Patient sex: F
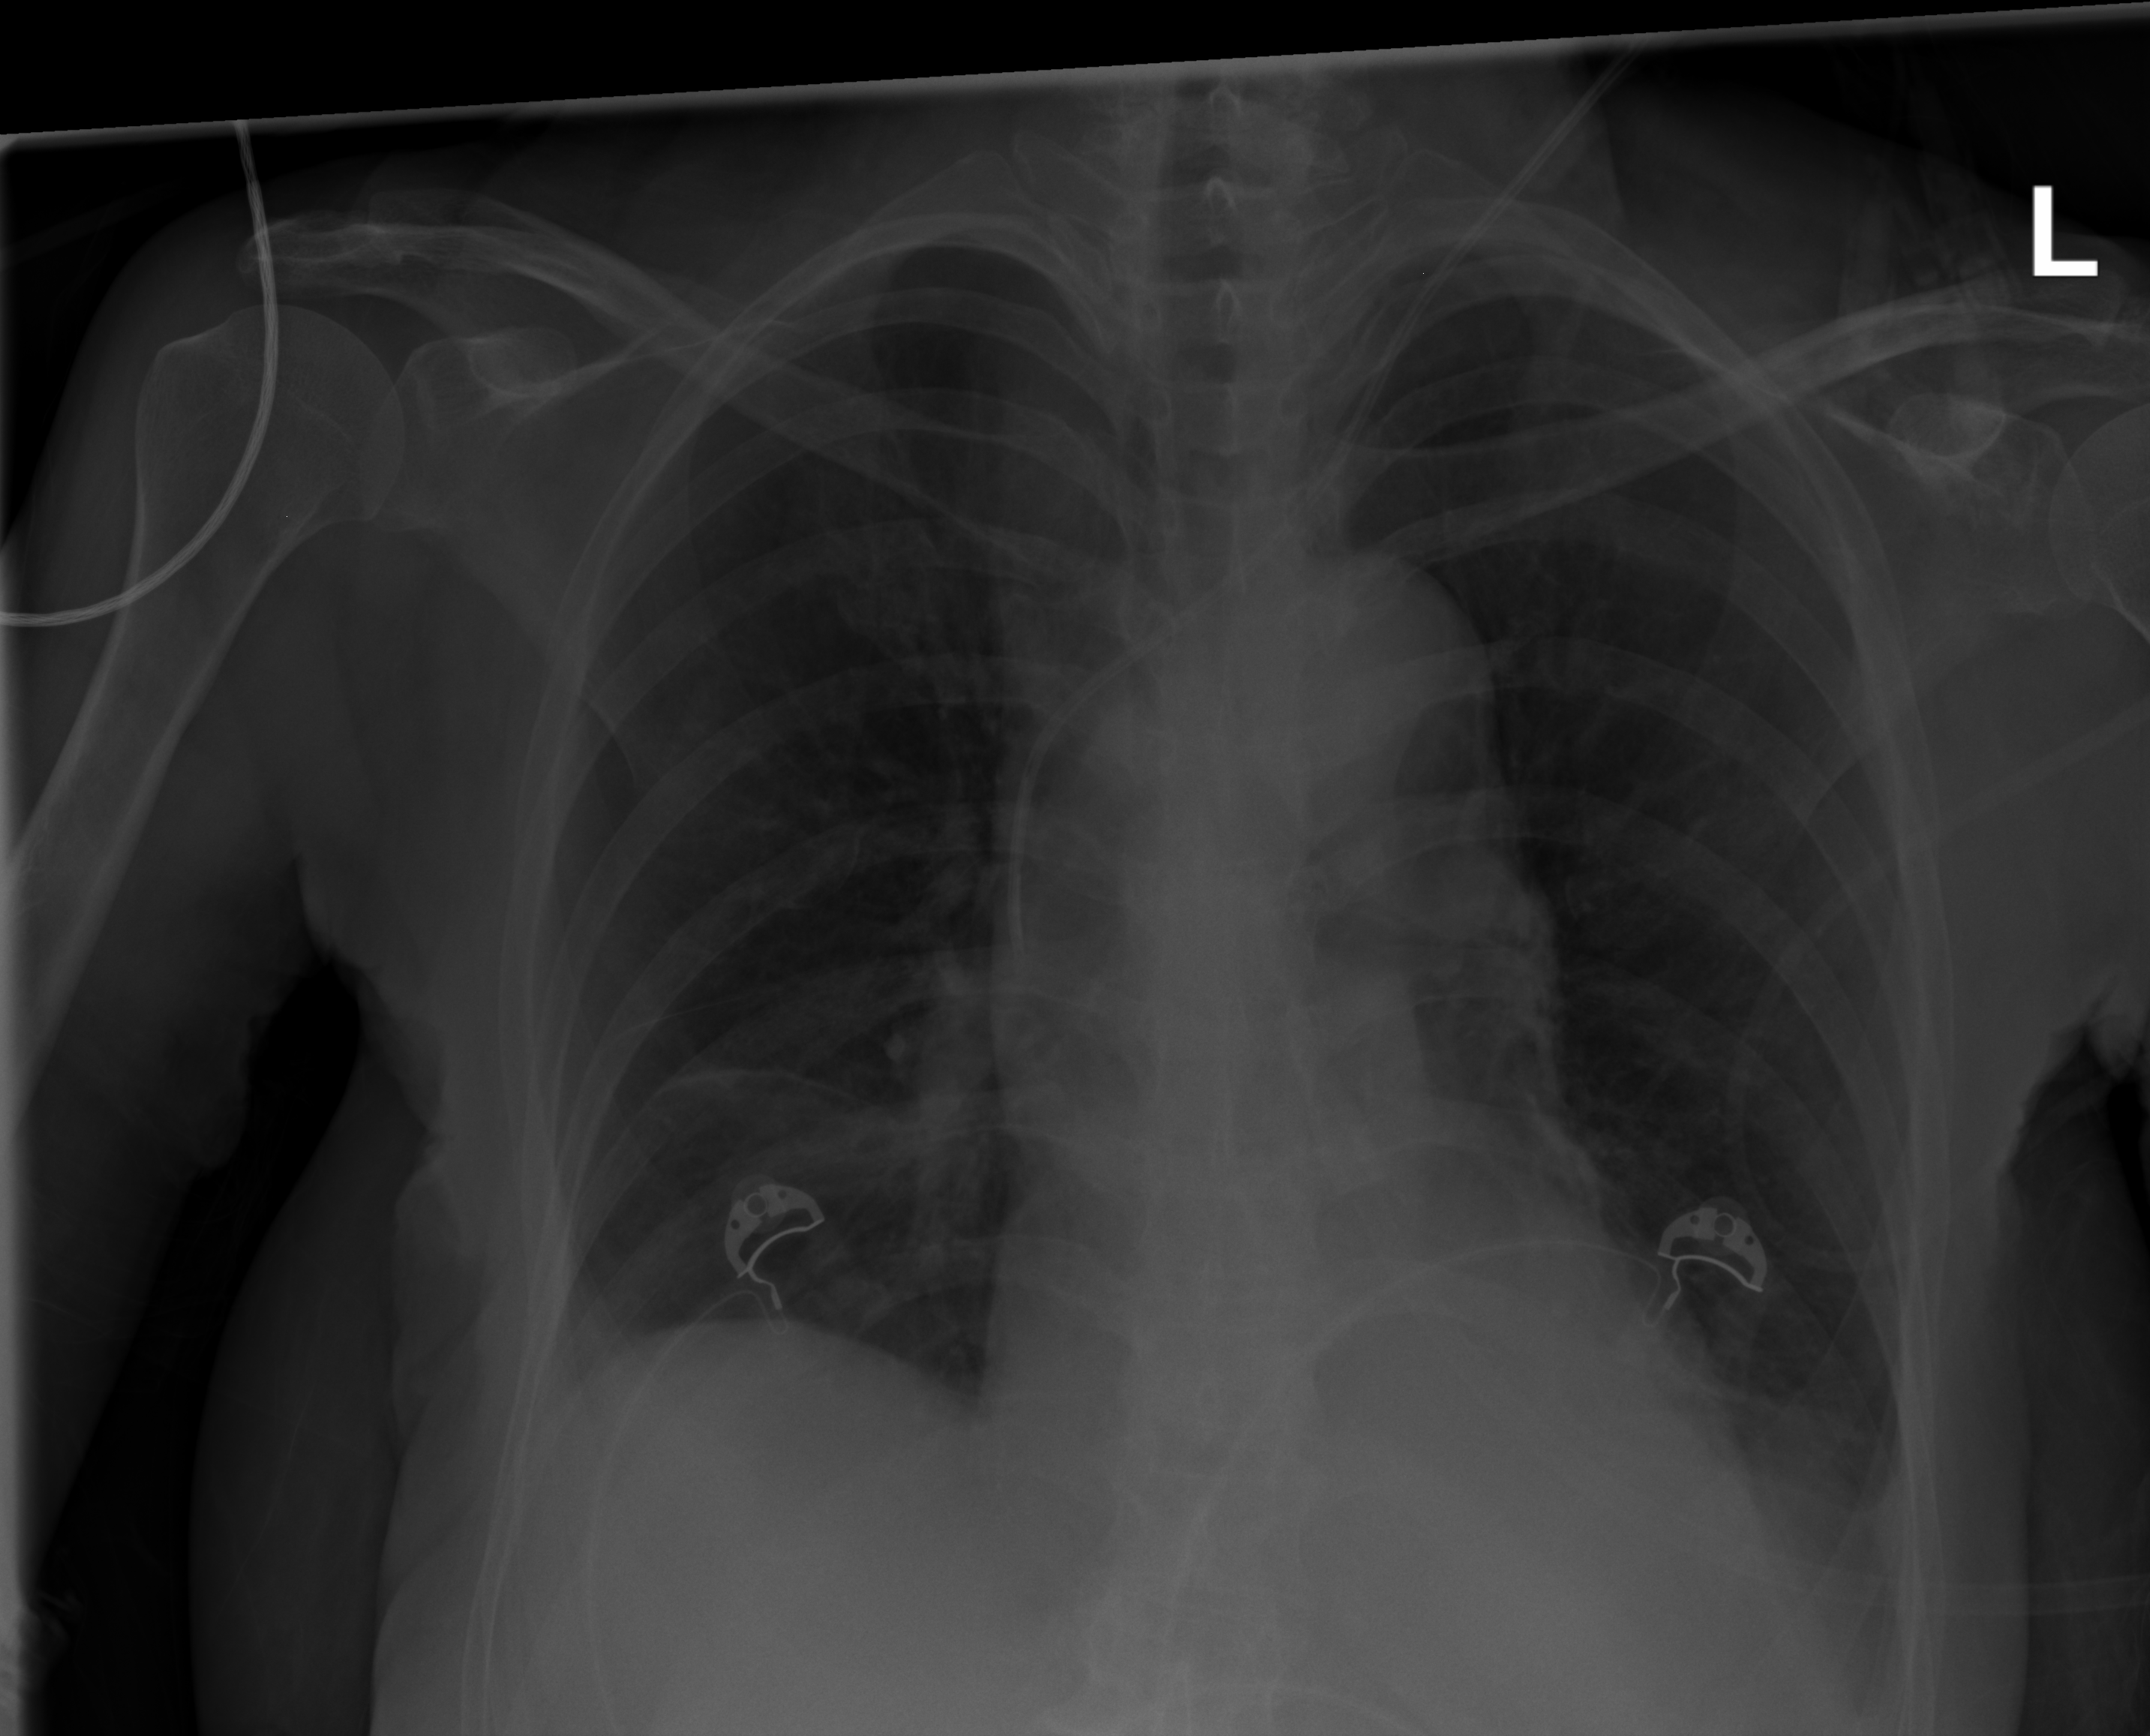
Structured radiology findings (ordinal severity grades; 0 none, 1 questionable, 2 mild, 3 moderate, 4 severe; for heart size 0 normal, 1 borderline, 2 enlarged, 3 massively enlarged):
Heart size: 1
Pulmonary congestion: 0
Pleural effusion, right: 1
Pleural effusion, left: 2
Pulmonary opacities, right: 2
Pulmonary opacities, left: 0
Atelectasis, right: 2
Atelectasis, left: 2